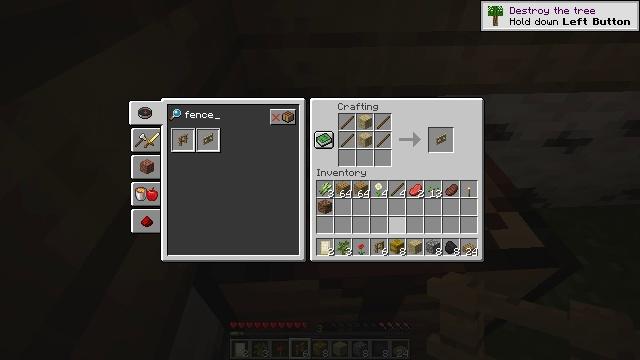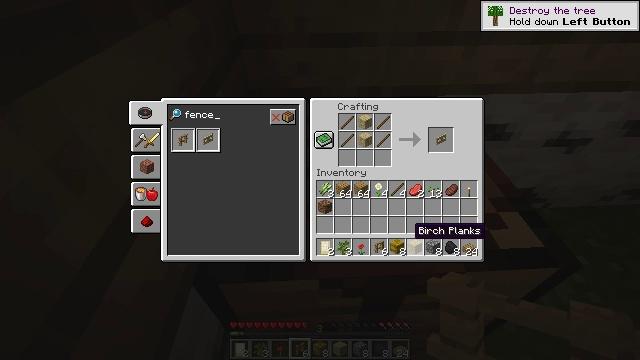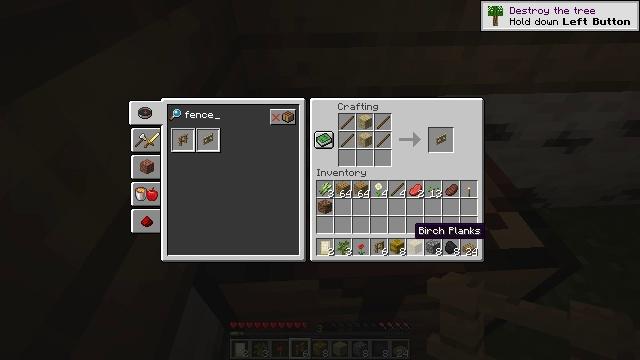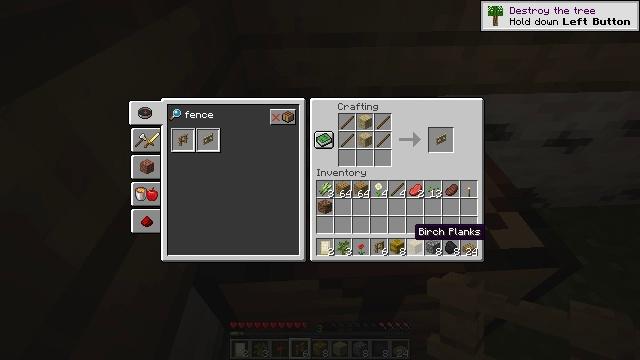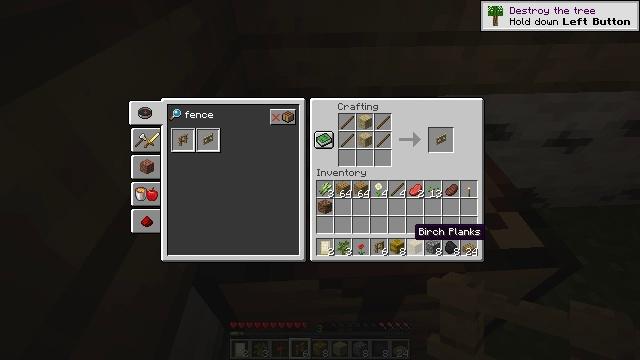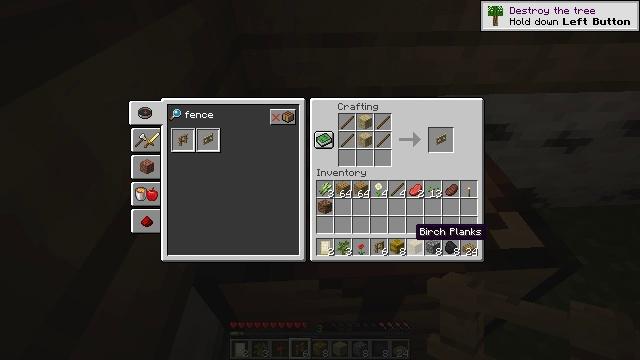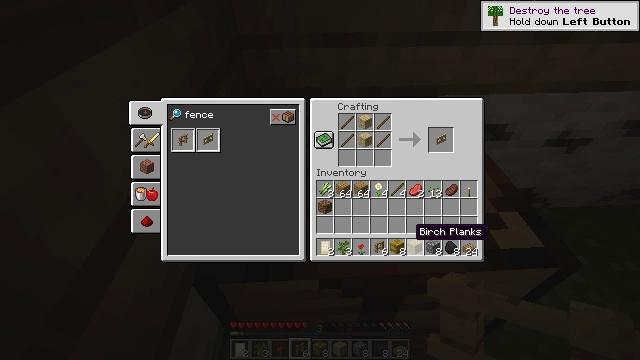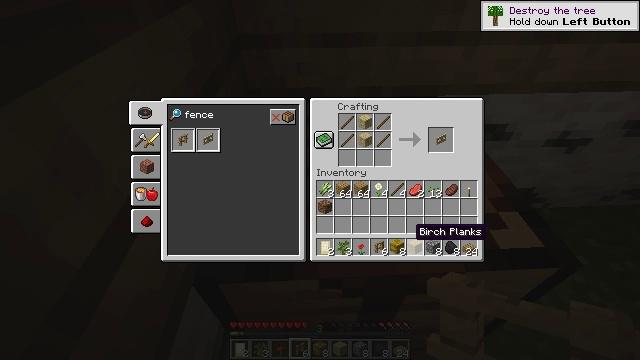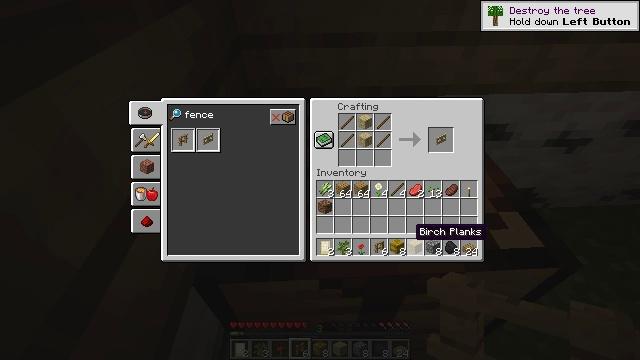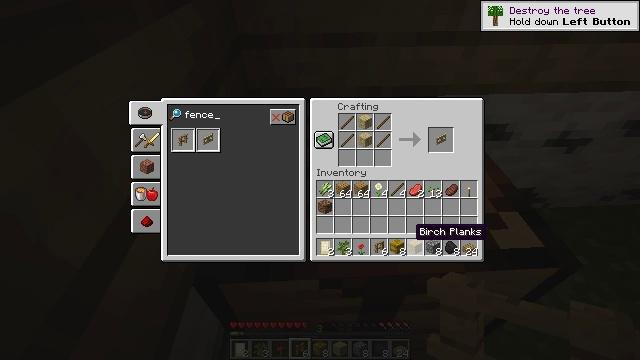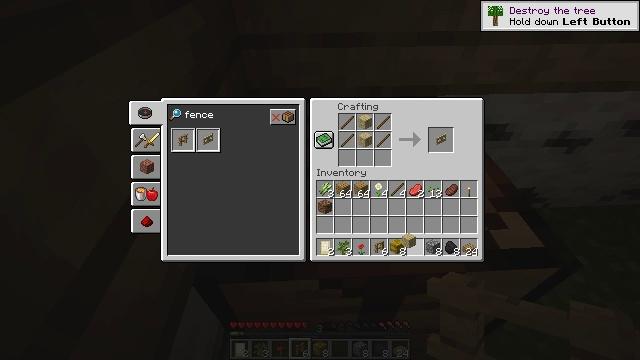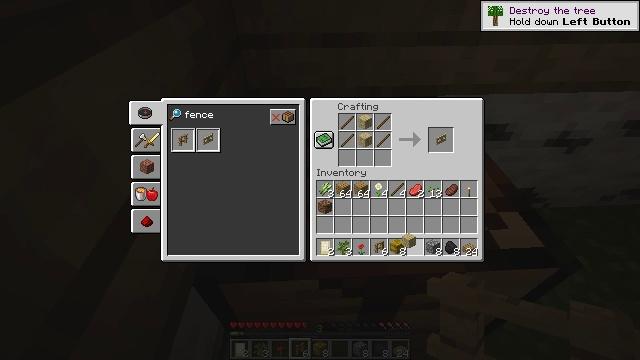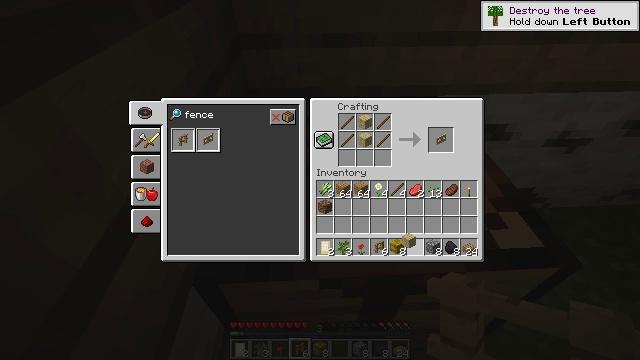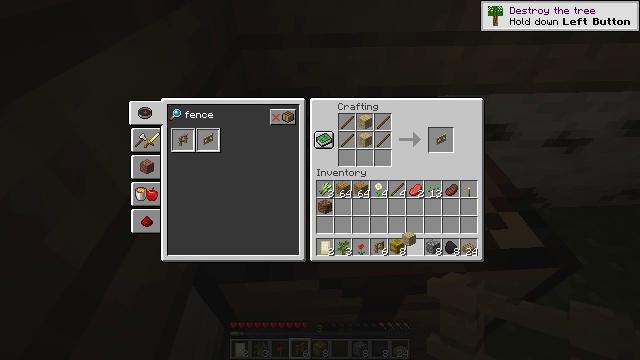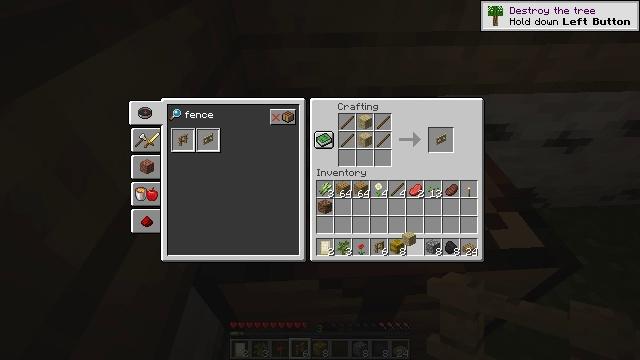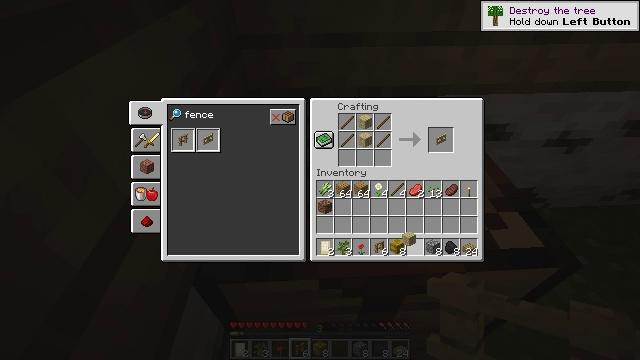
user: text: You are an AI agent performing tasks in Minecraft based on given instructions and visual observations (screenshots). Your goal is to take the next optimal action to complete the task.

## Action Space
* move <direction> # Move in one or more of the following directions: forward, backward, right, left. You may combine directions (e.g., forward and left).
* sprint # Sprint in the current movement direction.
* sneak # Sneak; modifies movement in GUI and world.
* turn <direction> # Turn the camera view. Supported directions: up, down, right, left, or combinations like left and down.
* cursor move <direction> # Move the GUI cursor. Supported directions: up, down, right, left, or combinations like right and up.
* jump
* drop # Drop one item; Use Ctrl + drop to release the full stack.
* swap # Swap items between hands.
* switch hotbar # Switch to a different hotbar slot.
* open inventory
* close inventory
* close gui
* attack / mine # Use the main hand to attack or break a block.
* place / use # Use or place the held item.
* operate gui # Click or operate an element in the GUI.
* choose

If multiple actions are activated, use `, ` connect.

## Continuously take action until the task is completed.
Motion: motion action
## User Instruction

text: Create a birch fence gate with the proper recipe.
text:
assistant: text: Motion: no_op
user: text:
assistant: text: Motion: no_op
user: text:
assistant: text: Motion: no_op
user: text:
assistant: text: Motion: no_op
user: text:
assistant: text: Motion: no_op
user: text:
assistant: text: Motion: no_op
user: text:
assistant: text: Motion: no_op
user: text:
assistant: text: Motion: no_op
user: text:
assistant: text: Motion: no_op
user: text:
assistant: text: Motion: operate gui
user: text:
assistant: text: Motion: operate gui
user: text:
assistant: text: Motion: operate gui
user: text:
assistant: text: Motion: no_op
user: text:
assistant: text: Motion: no_op
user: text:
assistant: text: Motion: no_op
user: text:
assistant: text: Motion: no_op
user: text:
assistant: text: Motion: no_op
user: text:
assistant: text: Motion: no_op
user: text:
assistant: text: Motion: no_op
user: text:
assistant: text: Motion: no_op
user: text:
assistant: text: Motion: no_op
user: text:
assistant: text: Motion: no_op
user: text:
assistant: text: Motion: cursor move left and up
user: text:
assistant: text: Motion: cursor move left and up
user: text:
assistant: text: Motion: cursor move left and up
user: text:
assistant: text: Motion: no_op
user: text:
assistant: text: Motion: no_op
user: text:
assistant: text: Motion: no_op
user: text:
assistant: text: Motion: no_op
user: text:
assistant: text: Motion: no_op